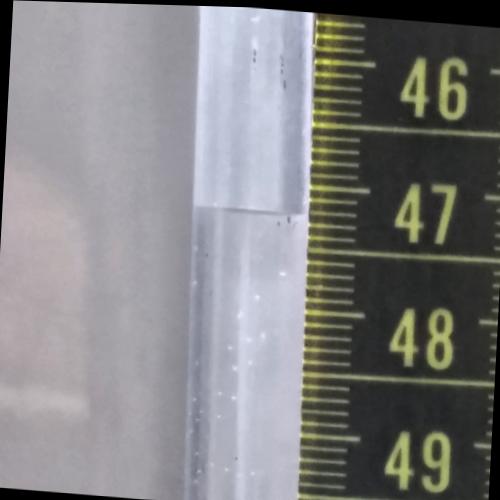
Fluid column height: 47.2 cm